Question: I am trying to use Maven in Eclipse, and I am trying to package my project. I right click on My , I go to , but there is no "" option there.

What am I doing wrong, and how can I get that option?
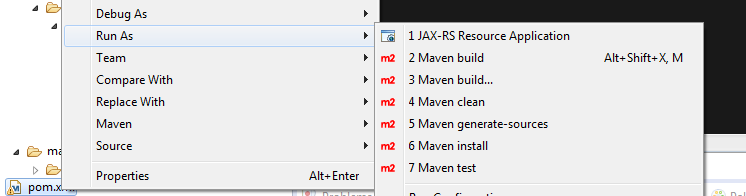
Answer: If you do the 'Maven install' it should also do the packaging. You will find the resulting artifacts in the directory called 'target'.
If you want to run only mvn package, I believe you need to select the option number "3 Maven build ..."